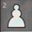
Piece: wP